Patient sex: M
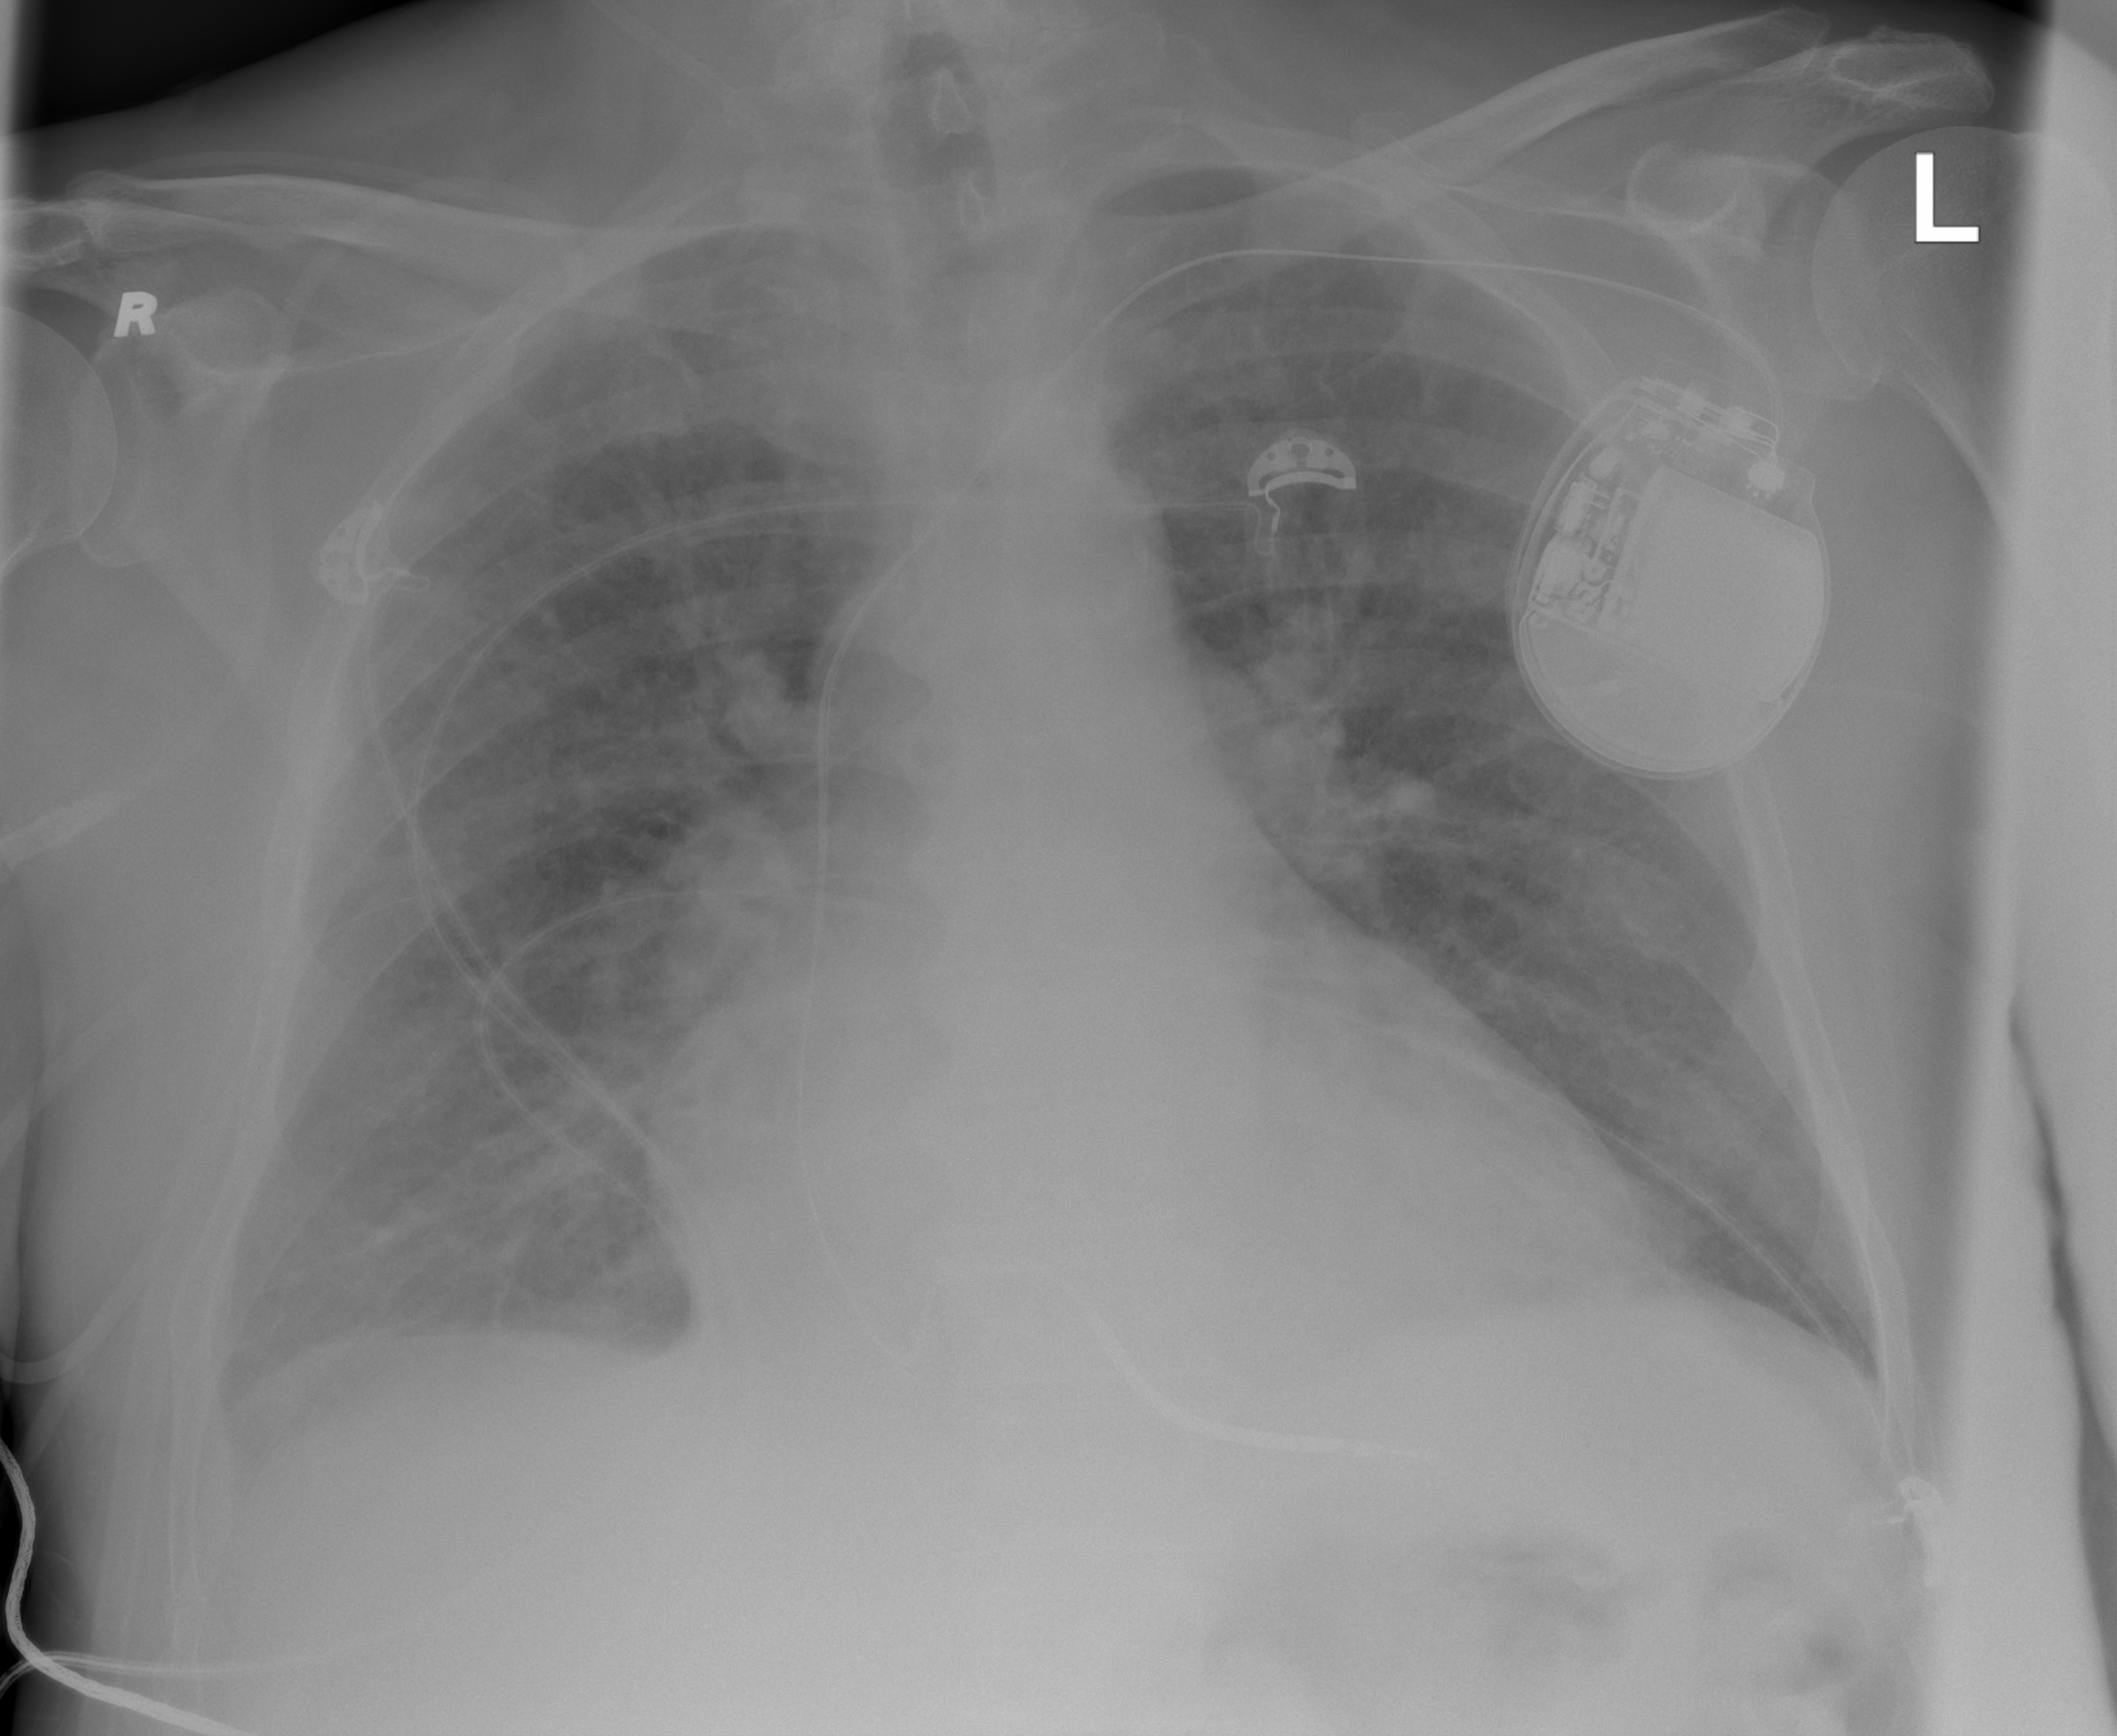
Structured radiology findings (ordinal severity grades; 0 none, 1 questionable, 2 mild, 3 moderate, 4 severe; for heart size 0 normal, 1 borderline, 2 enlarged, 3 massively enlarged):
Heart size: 2
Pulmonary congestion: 3
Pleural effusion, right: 0
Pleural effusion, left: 0
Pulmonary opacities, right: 0
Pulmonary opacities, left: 0
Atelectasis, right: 0
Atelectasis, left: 0